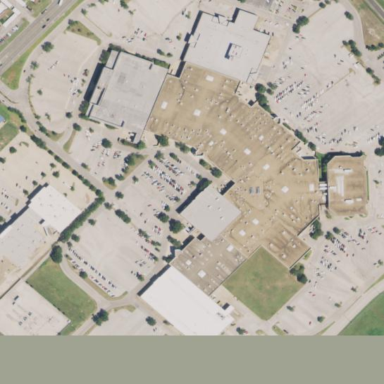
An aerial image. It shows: Retail area.